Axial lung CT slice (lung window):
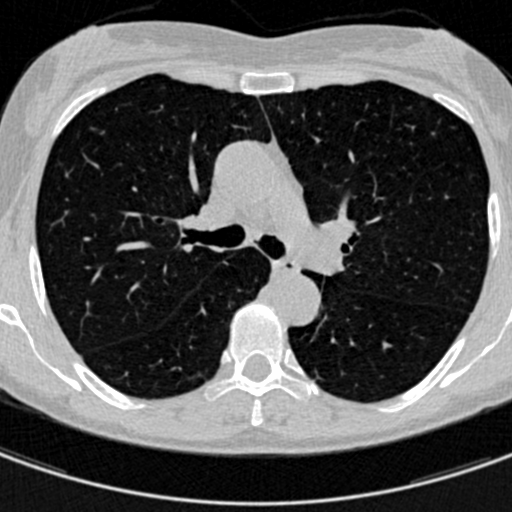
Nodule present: no